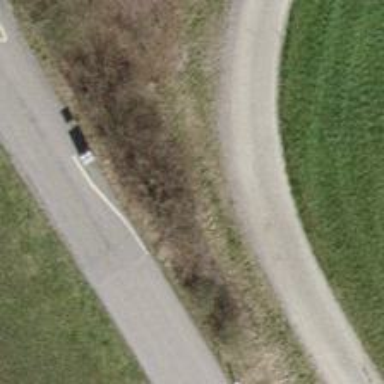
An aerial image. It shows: Gravel track with grade 2 quality.